Field crop: maize
Growth stage: 2
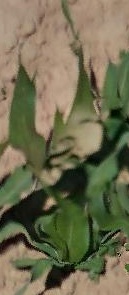
Species: maize